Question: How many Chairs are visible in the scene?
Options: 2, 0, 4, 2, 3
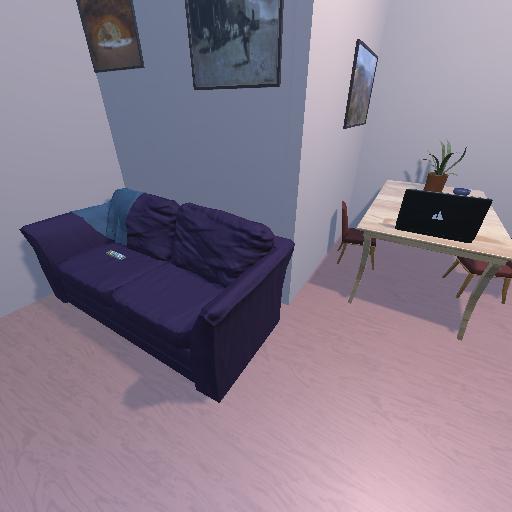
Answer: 2